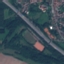
Land use / land cover: Highway